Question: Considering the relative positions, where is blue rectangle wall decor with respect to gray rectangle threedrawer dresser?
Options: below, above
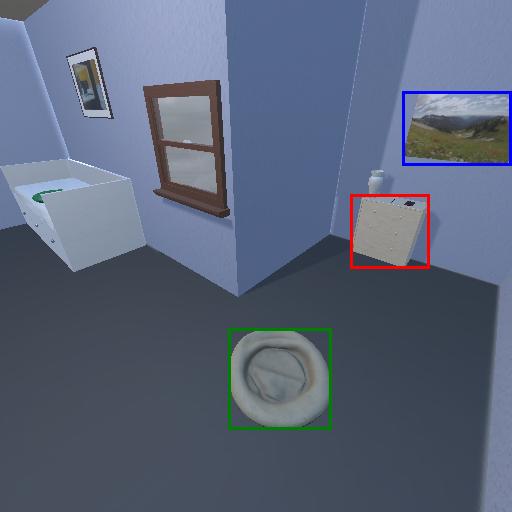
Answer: below